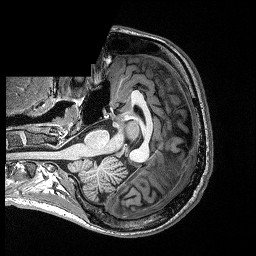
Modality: T1w
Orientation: axial
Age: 25
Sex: male
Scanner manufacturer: siemens
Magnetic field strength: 3 T
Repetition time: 2.4 s
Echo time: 0.03 s